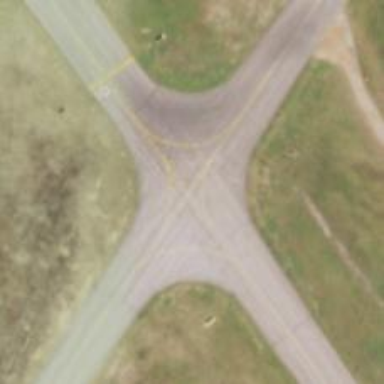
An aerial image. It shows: Asphalt taxiway at the airport.